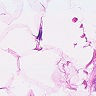
Metastatic tissue present: no